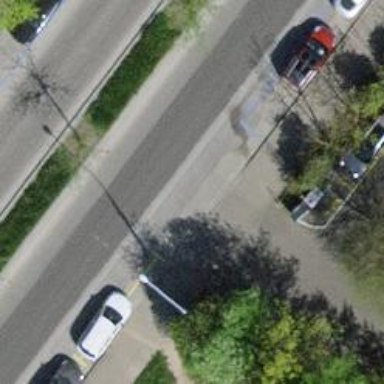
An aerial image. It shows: Secondary road with asphalt surface and trolley wires.